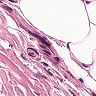
Metastatic tissue present: no